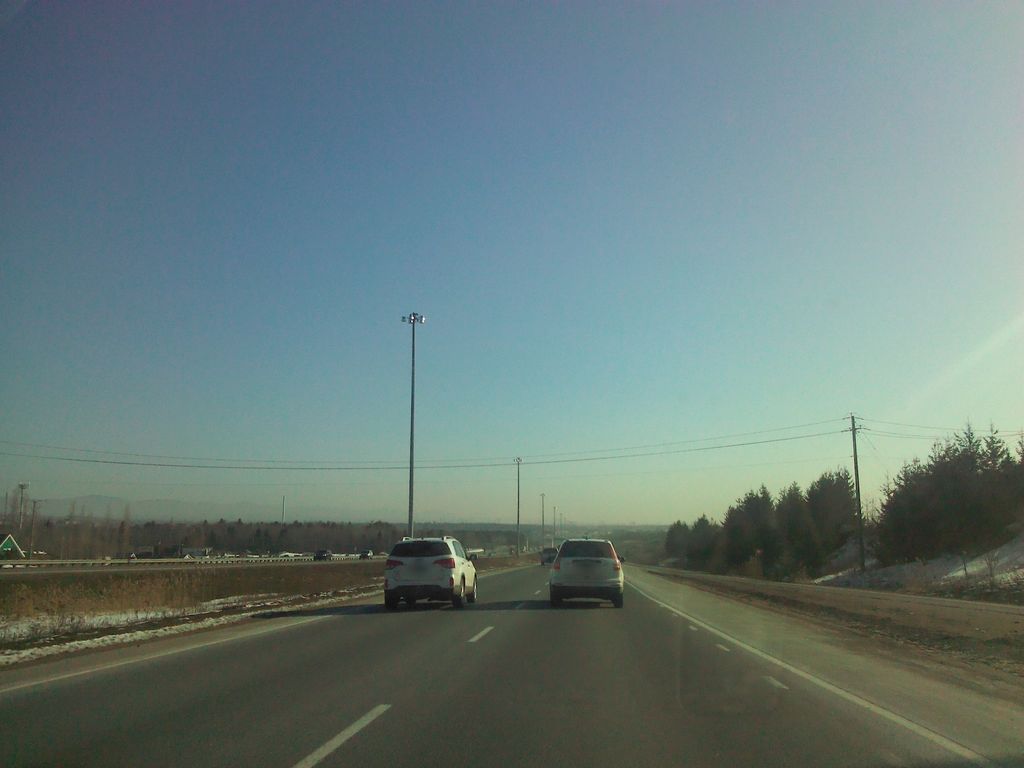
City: quebec_city